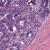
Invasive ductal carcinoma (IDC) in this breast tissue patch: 0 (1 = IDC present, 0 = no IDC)